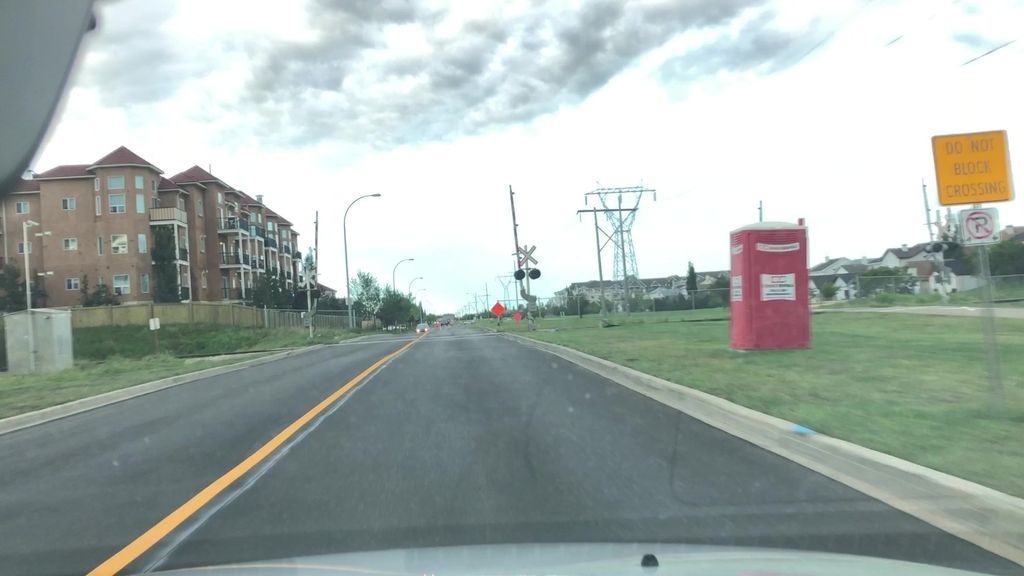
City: edmonton